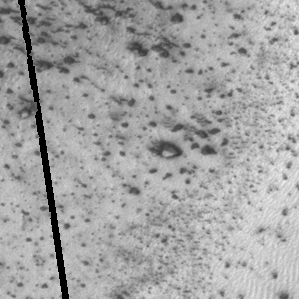
Label: frost